Question: This topic is related to <URL> but this time the problem is a bit more complex.
I have to tables in different databases (on the same server) that are identical. I need to transfer the data rows from the left database table to the right database table, but I only want to transfer the rows that aren't in the right database table already.
My table have four primary keys, see image

I'd like to use something like this
'''
insert into [EXTERN_EPI6R2].[dbo].[tblBigTableReference]
select * from [EXTERN].[dbo].[tblBigTableReference]
where (
pkId not in (select pkId
from [EXTERN_EPI6R2].[dbo].[tblBigTableReference])
and PropertyName not in (select PropertyName
from [EXTERN_EPI6R2].[dbo].[tblBigTableReference])
and IsKey not in (select IsKey
from [EXTERN_EPI6R2].[dbo].[tblBigTableReference])
and [Index] not in (select [Index]
from [EXTERN_EPI6R2].[dbo].[tblBigTableReference])
)
'''
But, that wont work since the stacking of the conditions is wrong in some way.
Im using SQL Server 2008 R2
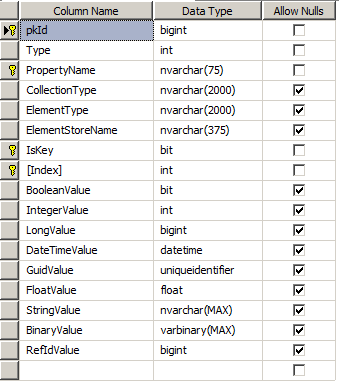
Answer: Your query is not correct because your various conditions can be matched on different rows.
'''
insert into [EXTERN_EPI6R2].[dbo].[tblBigTableReference]
select * from [EXTERN].[dbo].[tblBigTableReference] AS s
where NOT EXISTS
(
SELECT 1 FROM [EXTERN_EPI6R2].[dbo].[tblBigTableReference] AS d
WHERE d.pkId = s.pkId
AND d.PropertyName = s.PropertyName
AND d.IsKey = s.IsKey
AND d.[Index] = s.[Index] -- terrible column name
);
'''
But this begs the question - why are all four of these columns part of the key? Is 'pkId' not enough? If it isn't, it sure has a strange and incorrect name.